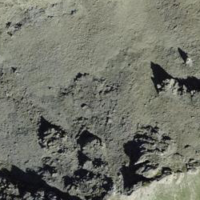
EUNIS habitat code: 31
Species observed at this site:
Bistorta vivipara
Anthyllis vulneraria